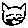
Label: cat